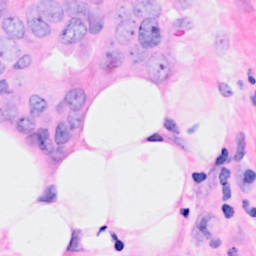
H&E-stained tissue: Breast